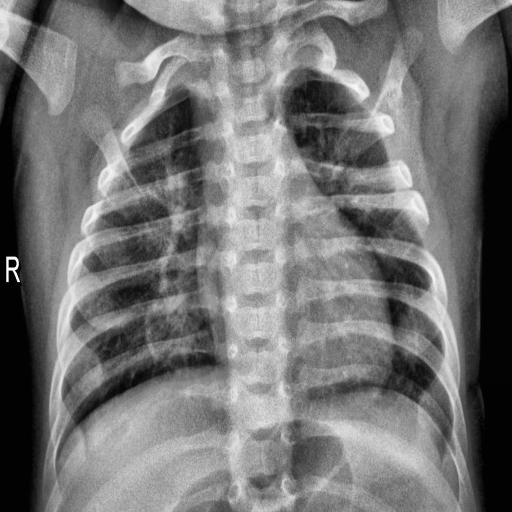
Finding: PNEUMONIA